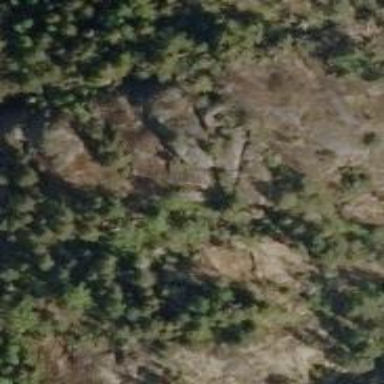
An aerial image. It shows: Cliff in nature.